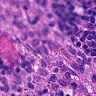
Metastatic tissue present: no